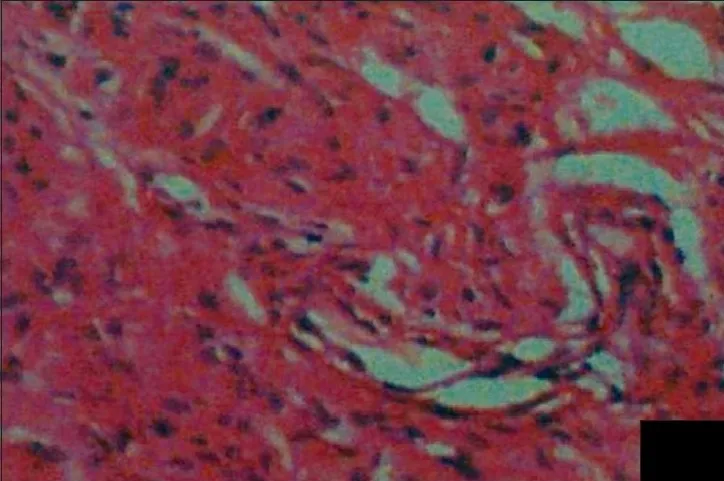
Histopathology of the resected mass reveals a large number of irregular infiltrative spindle cells, several nerve segments of varying length embedded in subcutaneous fat, many mast cells and myxoid stroma - finding consistent with diffuse plexiform neurofibromatosis.
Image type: pathology (h&e)